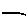
Label: line